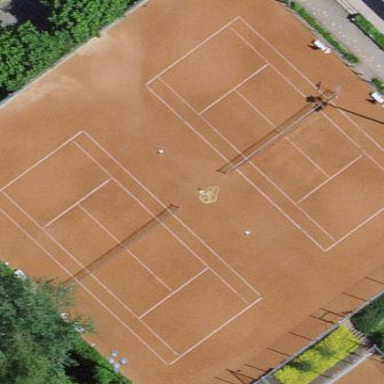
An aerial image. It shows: Tennis court with tartan surface on leisure land pitch.